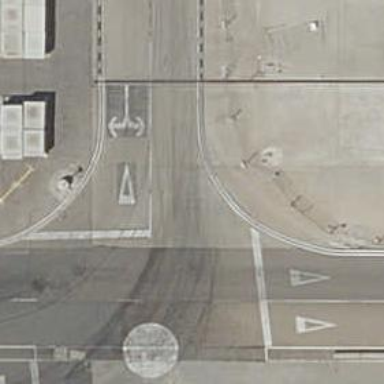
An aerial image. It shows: Service road that forms roundabout at the junction.